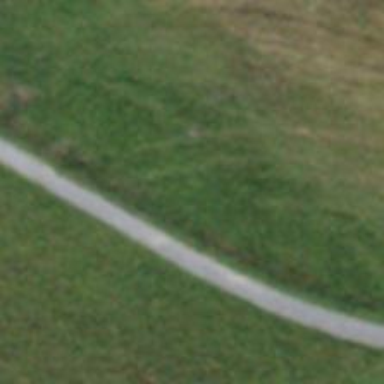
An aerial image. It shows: Path with sidewalks on both sides.